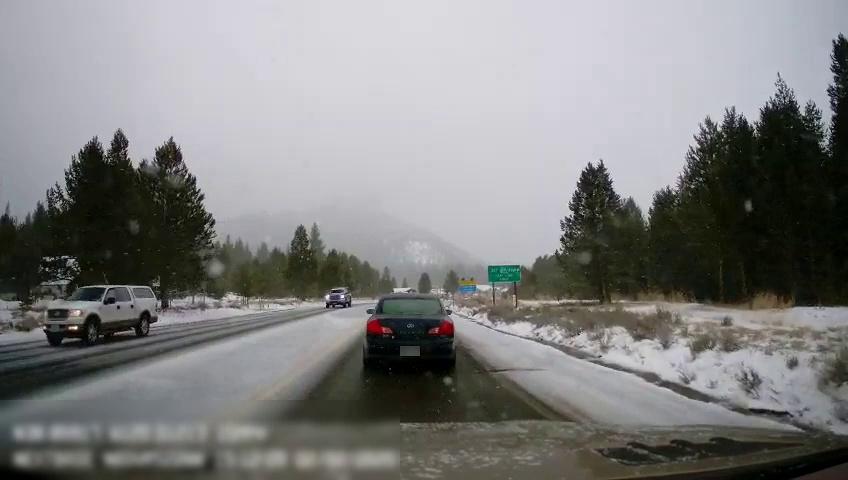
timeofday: Day
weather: Snowy
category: Drivable Space
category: Vehicles | SUV
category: Vehicles | Car
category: Vehicles | SUV
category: Vehicles | Truck
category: Lanes | Current Lane
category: Traffic | Signs
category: Traffic | Signs
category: Traffic | Signs